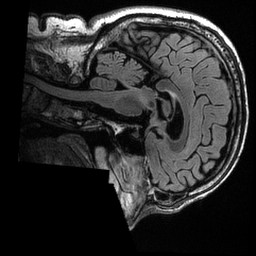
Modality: T2w
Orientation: sagittal
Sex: male
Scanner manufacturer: ge
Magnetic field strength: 3 T
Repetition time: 6 s
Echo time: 0.1277 s